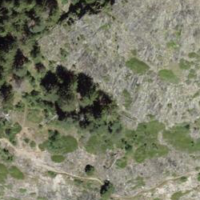
EUNIS habitat code: 48
Species observed at this site:
Juniperus communis
Anacamptis morio
Calliptamus italicus
Oedipoda caerulescens
Euphorbia cyparissias
Dactylorhiza sambucina